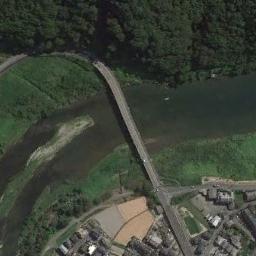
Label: bridge